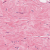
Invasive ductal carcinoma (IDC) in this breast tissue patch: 0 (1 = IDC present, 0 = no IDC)